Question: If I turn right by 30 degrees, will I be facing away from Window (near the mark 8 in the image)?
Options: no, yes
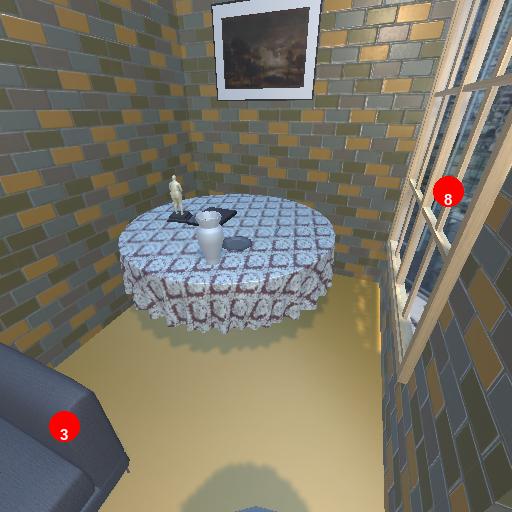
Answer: no